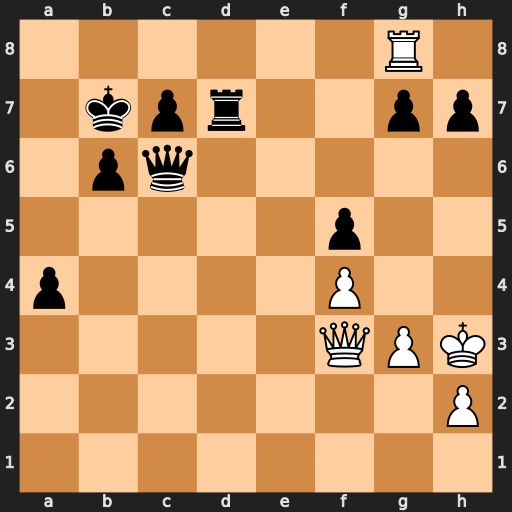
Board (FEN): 6R1/1kpr2pp/1pq5/5p2/p4P2/5QPK/7P/8
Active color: w
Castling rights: -
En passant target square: -
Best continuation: Rb8+ Kxb8 Qxc6